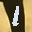
Label: 1